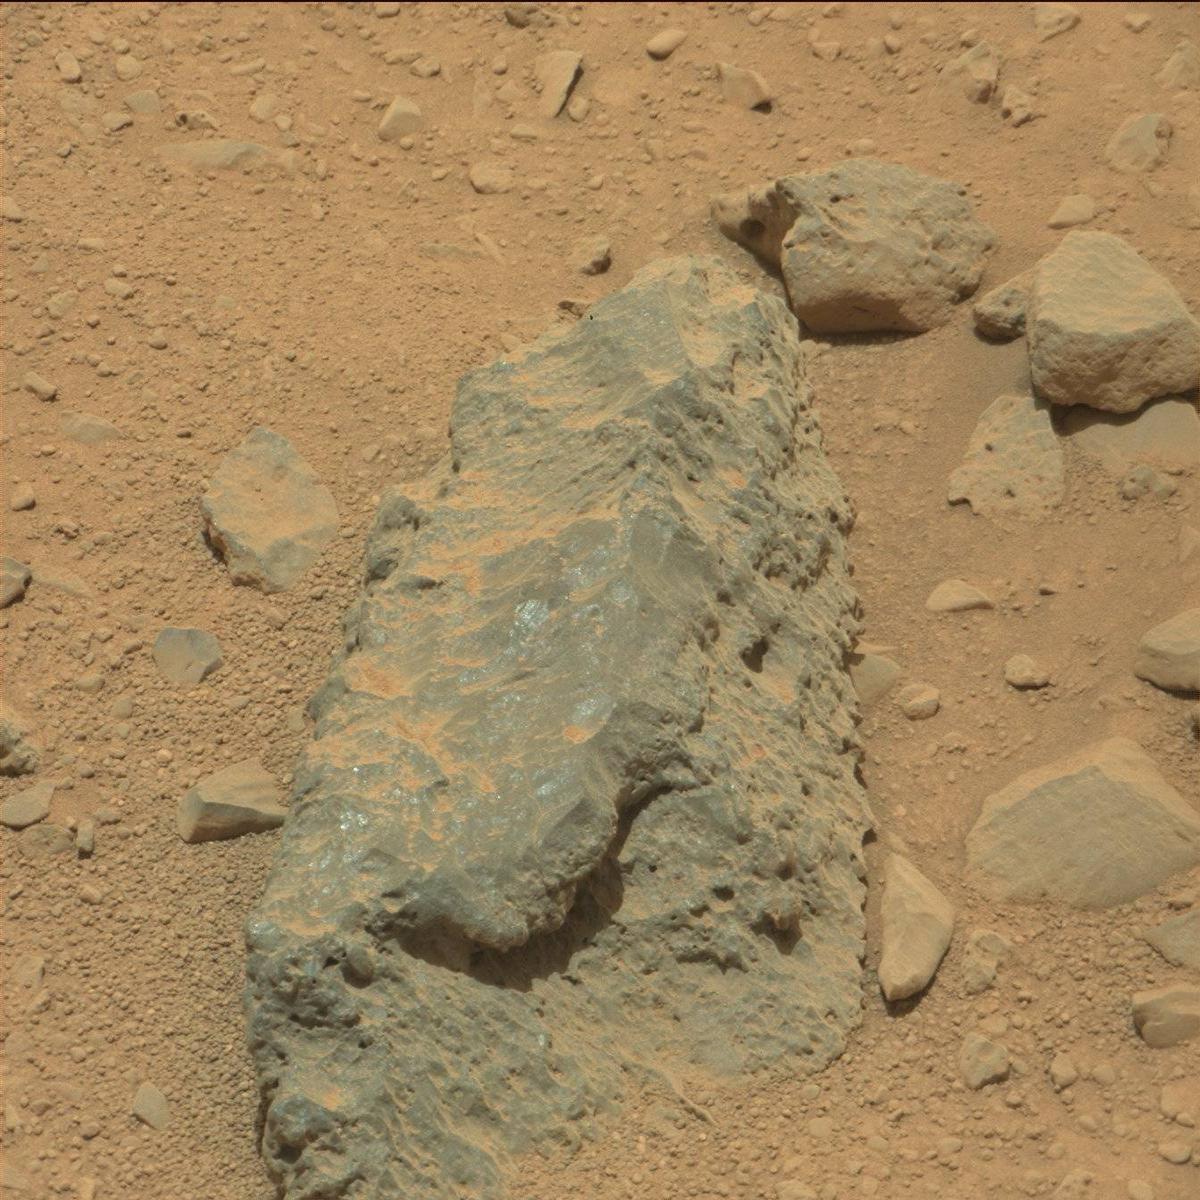
Terrain classes present: Bedrock, Rock, Sand / Soil